Question: I'm currently working on a project to automate the reading of a type of sensor (very similar to a pregnancy test stick, see figure below). The stick is dipped in a sample and either 1 or 2 lines appear.

The sensor is then photographed and it is this image that needs to be processed. My question is: what is the best way of going about this? From what I've read about the subject the MatLab image processing toolbox is very good, but that's a little beyond my budget. Are there any free/ cheapish alternatives that would be suitable?
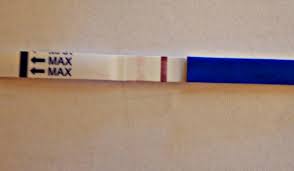
Answer: A line detector is not that difficult to write code by yourself. Search for canny edge detector and hough transform for more details. And there are also some codes written by others that are shared in mathwork exchange pages, such as :
<URL>
<URL>
If you have the jpeg or other images rather than the raw data, imageJ is also a good choice for various image processing approaches: <URL>